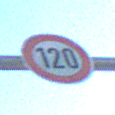
Verkehrszeichen: Geschwindigkeit120
Umgebung: Outdoor, Urban
Tageszeit: MorningAfternoon
Wetter: Clear
Licht: Natural
Jahreszeit: NotSpecified
Kontrast: HighContrast